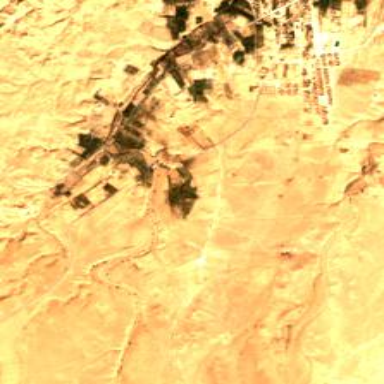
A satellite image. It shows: Orchard filled with date palms.